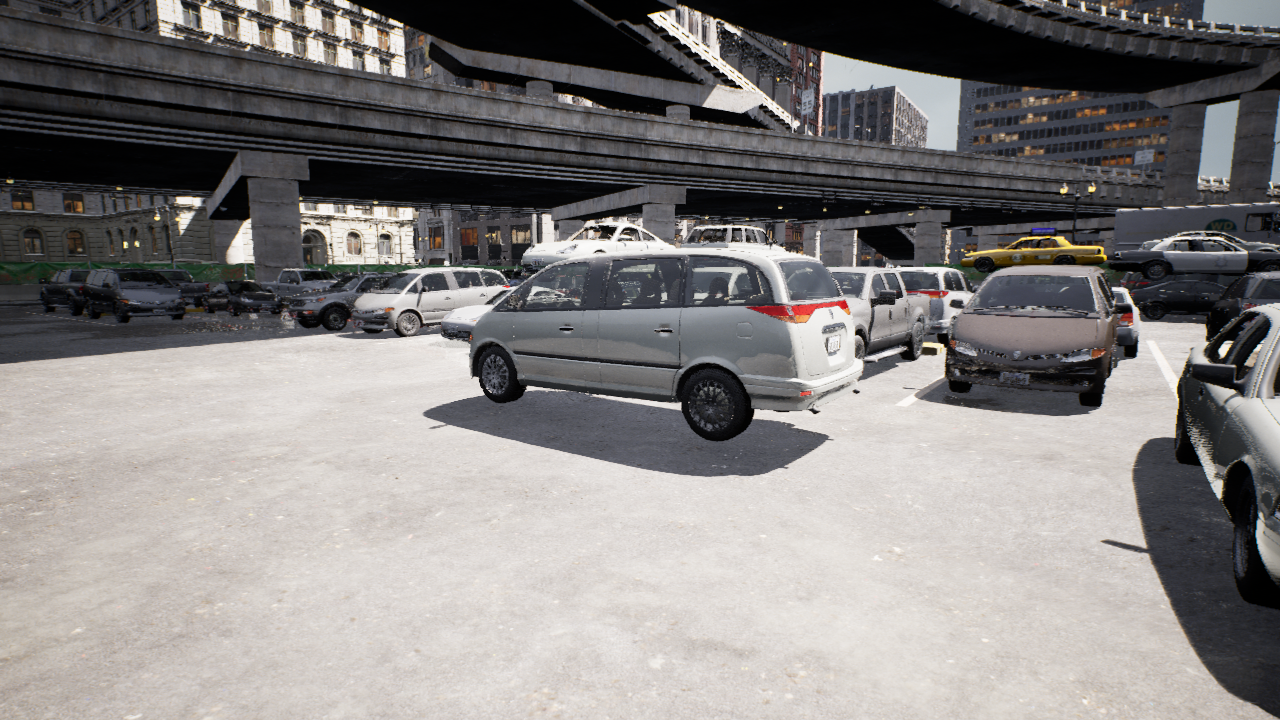
Venue: arterial
Lighting: clear day
Vehicle rig: minivan